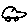
Label: car